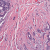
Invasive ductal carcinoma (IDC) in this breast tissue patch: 1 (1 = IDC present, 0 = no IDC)